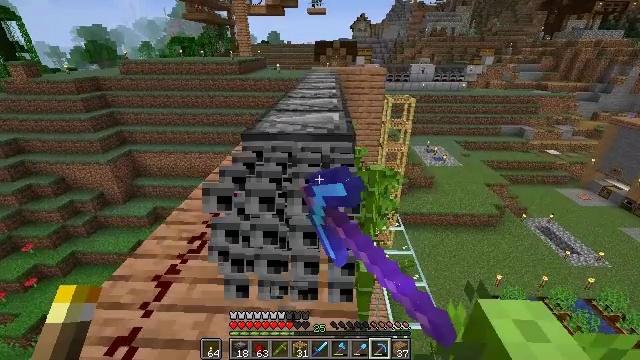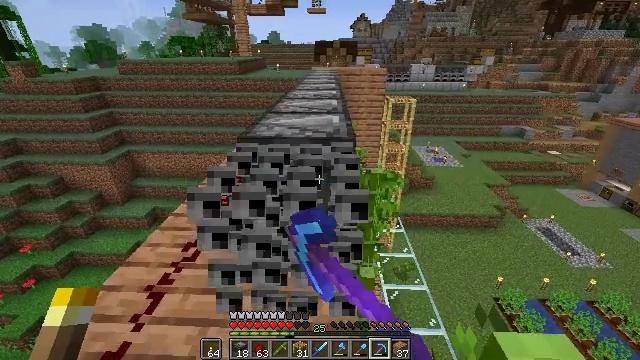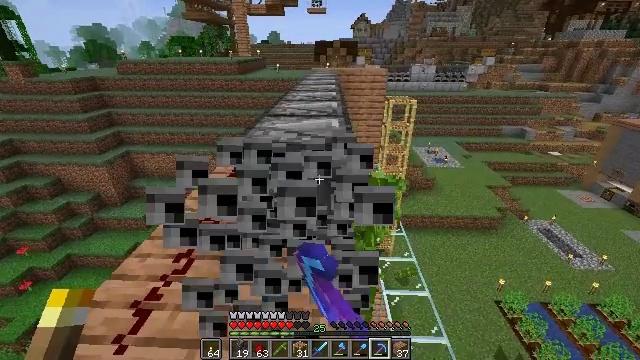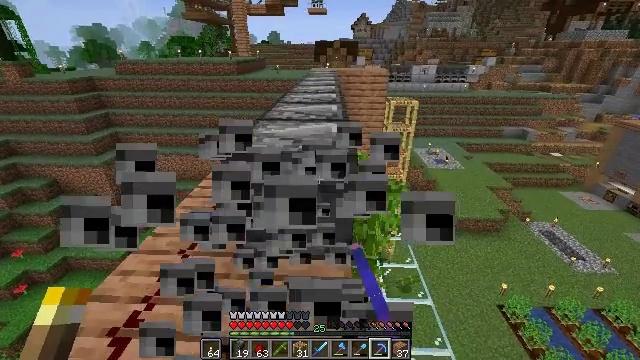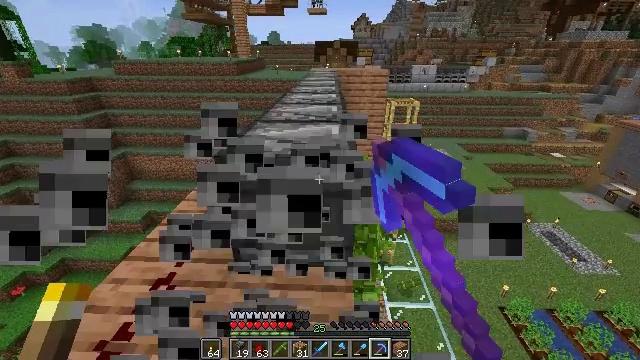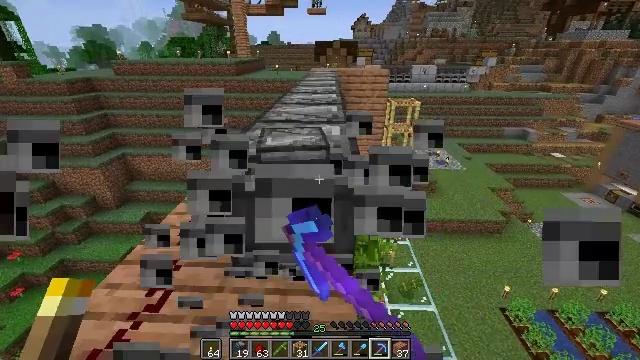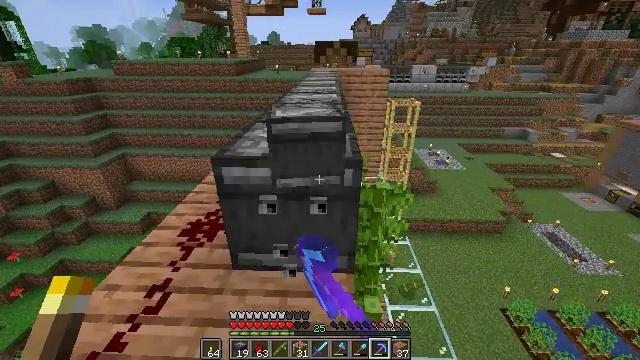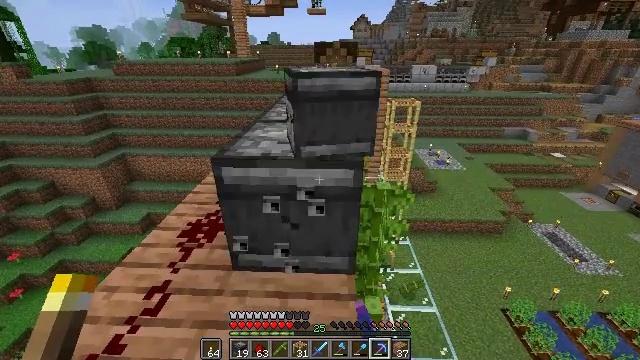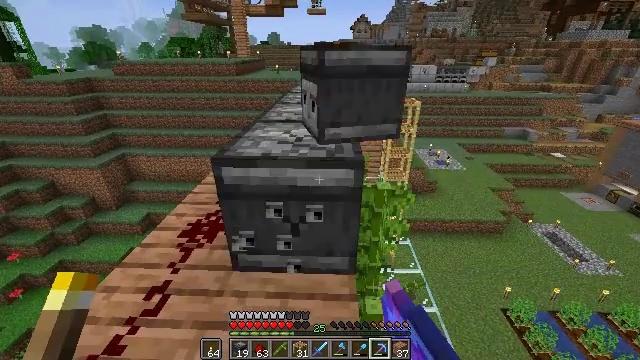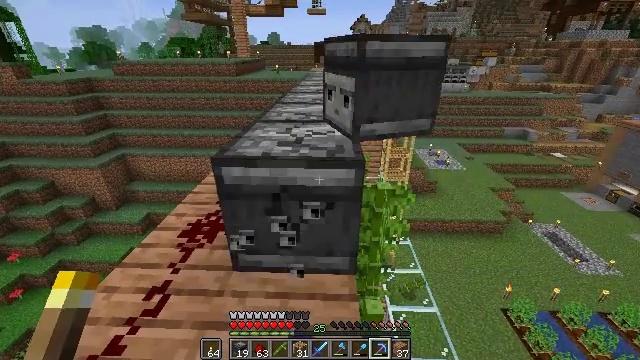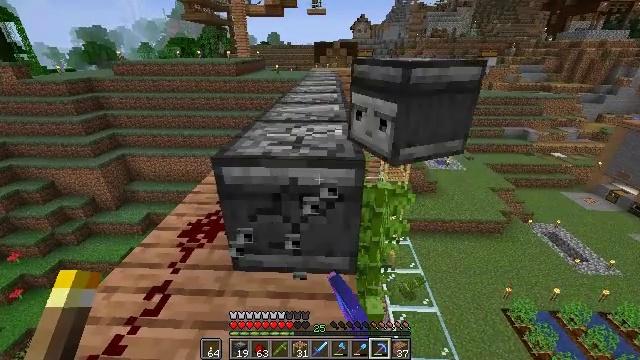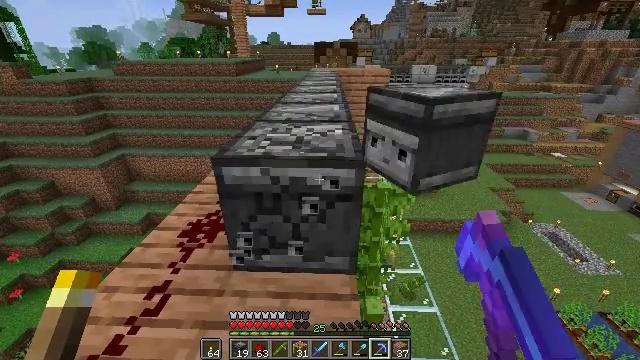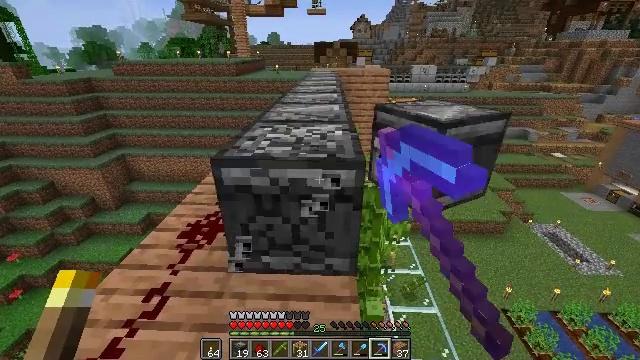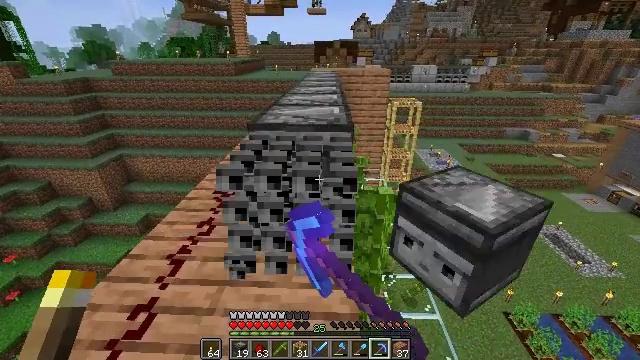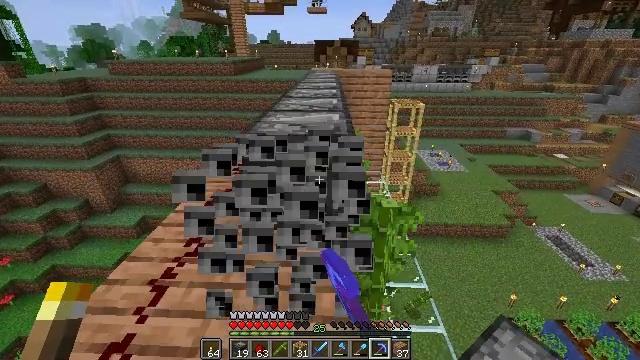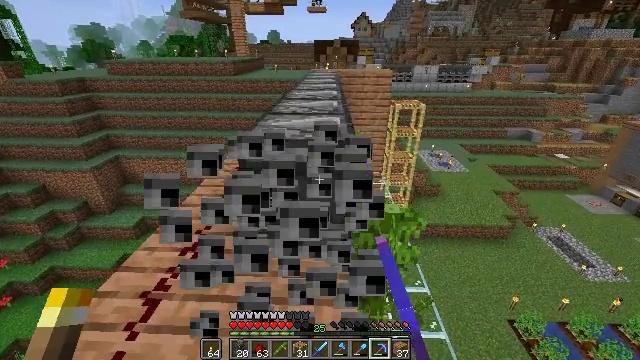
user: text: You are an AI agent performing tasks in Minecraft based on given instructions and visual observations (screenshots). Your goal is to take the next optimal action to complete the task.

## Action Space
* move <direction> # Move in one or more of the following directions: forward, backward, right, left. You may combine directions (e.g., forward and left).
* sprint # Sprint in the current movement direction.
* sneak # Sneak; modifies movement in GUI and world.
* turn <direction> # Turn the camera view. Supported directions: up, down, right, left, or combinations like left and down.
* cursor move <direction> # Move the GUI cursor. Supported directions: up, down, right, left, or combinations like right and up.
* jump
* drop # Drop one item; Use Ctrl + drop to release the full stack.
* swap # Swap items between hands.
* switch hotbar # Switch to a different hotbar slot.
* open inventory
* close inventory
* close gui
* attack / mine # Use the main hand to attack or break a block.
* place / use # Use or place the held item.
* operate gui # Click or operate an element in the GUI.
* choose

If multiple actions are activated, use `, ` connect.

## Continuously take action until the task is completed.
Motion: motion action
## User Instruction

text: Break the observer to move it.
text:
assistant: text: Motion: move forward, attack / mine
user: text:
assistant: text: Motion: move forward, attack / mine
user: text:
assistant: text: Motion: attack / mine
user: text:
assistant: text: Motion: attack / mine
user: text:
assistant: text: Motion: attack / mine
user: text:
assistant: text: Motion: attack / mine
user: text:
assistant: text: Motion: attack / mine
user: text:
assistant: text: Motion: attack / mine
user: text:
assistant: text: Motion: attack / mine
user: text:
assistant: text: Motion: attack / mine
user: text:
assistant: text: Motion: attack / mine
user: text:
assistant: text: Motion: move forward, attack / mine
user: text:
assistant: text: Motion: move forward, attack / mine
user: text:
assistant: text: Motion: move forward, attack / mine
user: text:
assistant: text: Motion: move forward, attack / mine
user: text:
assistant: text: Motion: move forward, attack / mine
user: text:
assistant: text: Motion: attack / mine
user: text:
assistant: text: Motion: attack / mine
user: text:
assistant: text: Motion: attack / mine
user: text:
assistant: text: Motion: attack / mine
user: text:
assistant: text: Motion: attack / mine
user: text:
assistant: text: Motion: attack / mine
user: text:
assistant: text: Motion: move forward, attack / mine
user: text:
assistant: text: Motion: move forward, attack / mine
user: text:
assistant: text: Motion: move forward, attack / mine
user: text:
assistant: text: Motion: move forward, attack / mine
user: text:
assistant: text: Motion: attack / mine
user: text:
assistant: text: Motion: attack / mine
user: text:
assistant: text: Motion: attack / mine
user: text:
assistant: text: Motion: attack / mine